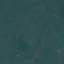
Land use / land cover class: Pasture